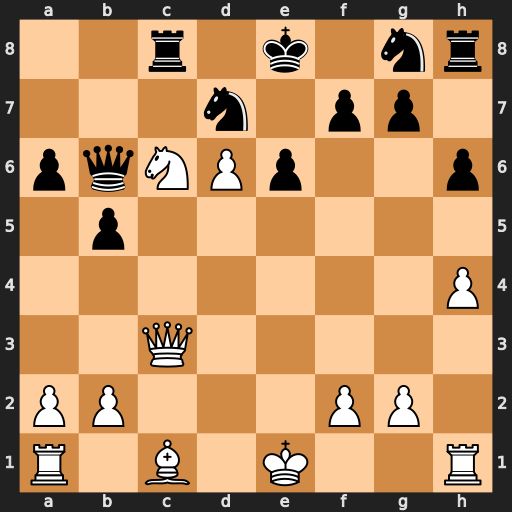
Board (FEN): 2r1k1nr/3n1pp1/pqNPp2p/1p6/7P/2Q5/PP3PP1/R1B1K2R
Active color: w
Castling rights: KQk
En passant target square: -
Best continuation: Qxg7 Qxc6 O-O